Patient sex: F
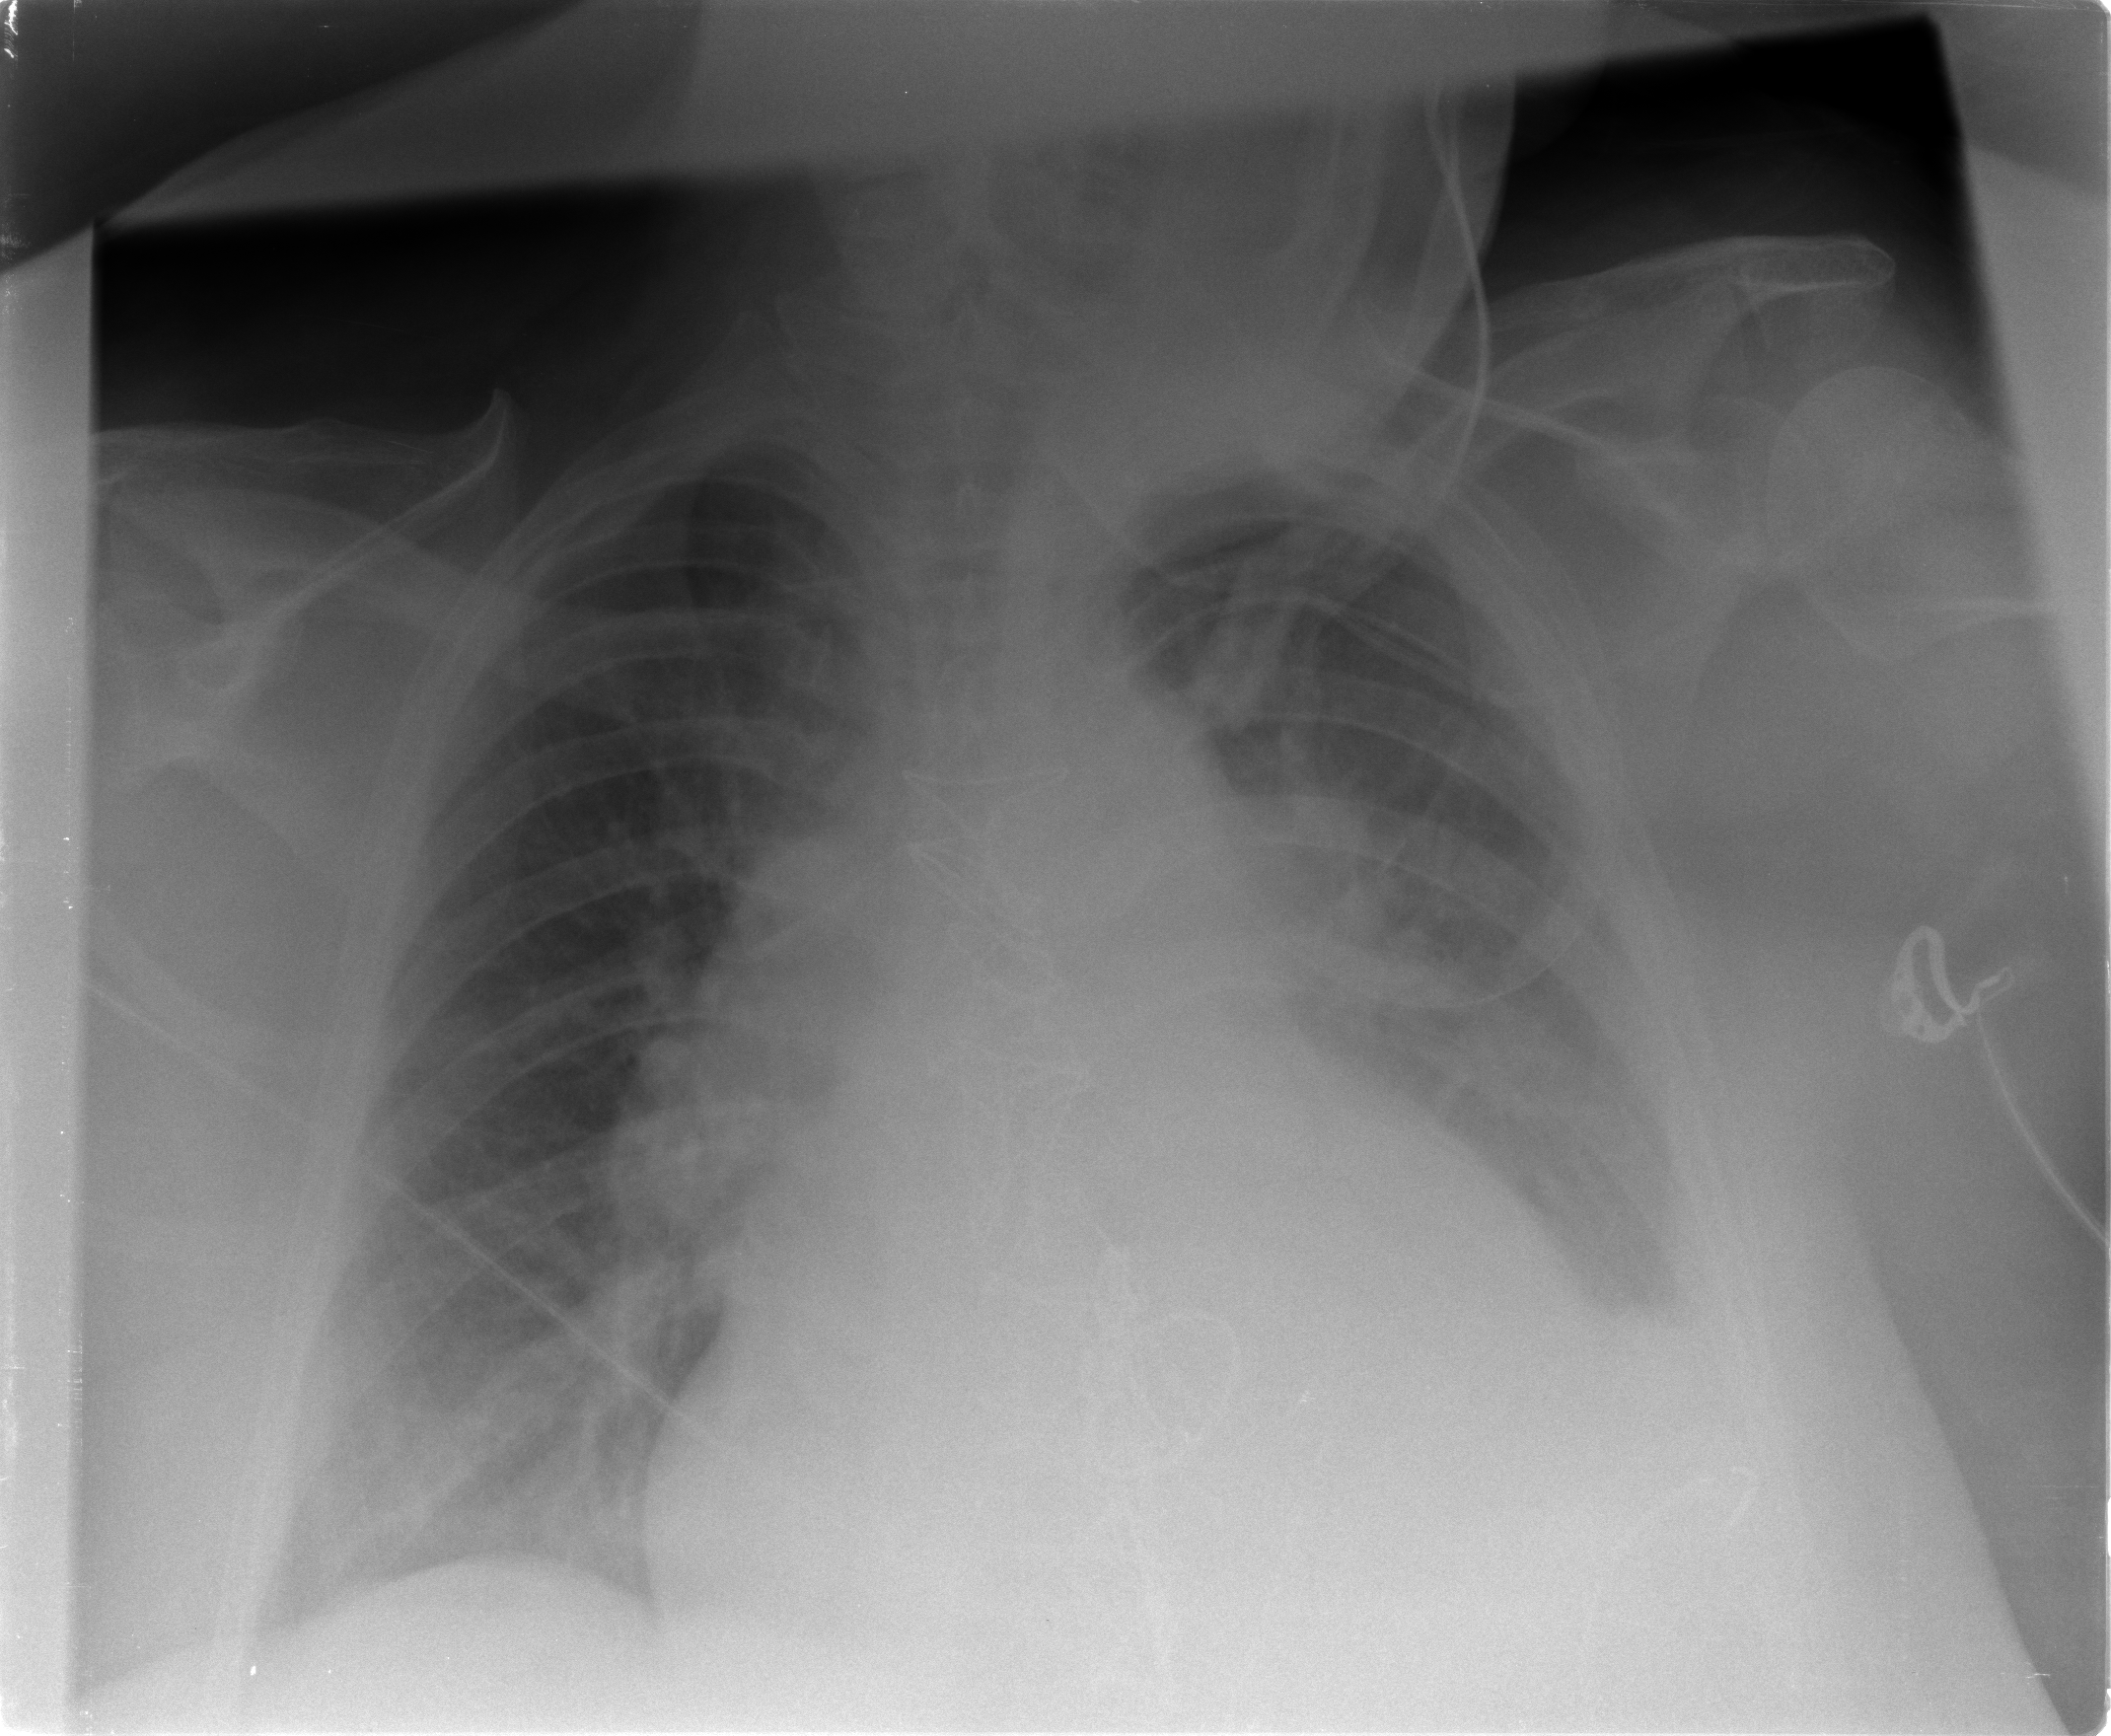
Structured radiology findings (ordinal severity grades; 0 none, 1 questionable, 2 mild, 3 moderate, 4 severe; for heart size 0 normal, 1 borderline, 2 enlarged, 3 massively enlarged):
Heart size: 3
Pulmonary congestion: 2
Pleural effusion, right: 1
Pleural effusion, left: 2
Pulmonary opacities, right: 2
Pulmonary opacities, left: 1
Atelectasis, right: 2
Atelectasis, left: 2